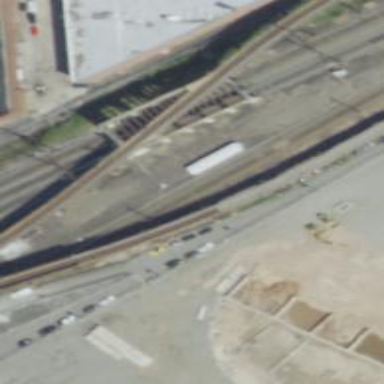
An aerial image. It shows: Railway crossover.